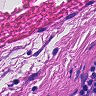
Metastatic tissue present: yes